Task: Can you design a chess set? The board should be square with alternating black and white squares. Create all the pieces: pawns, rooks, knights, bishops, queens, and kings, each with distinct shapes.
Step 373:
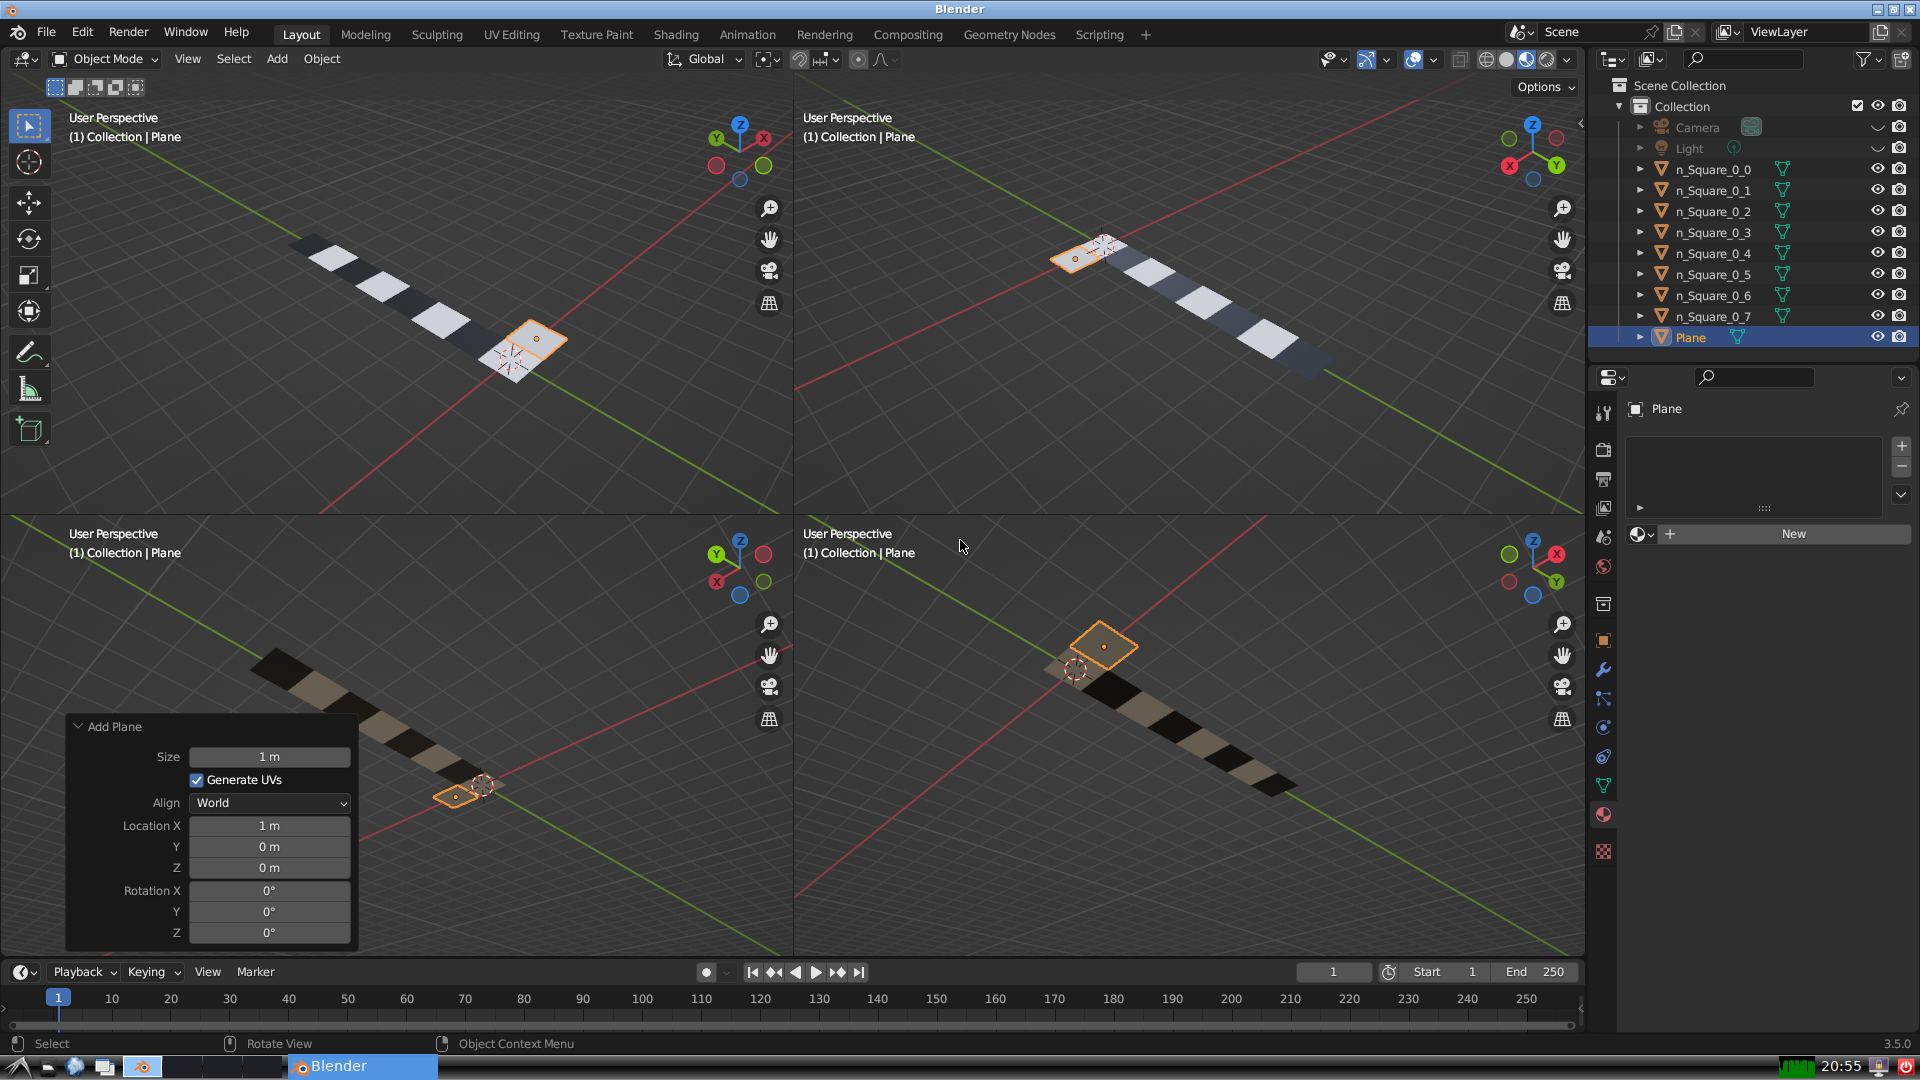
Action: {"key_press": ['Ctrl, Home']}